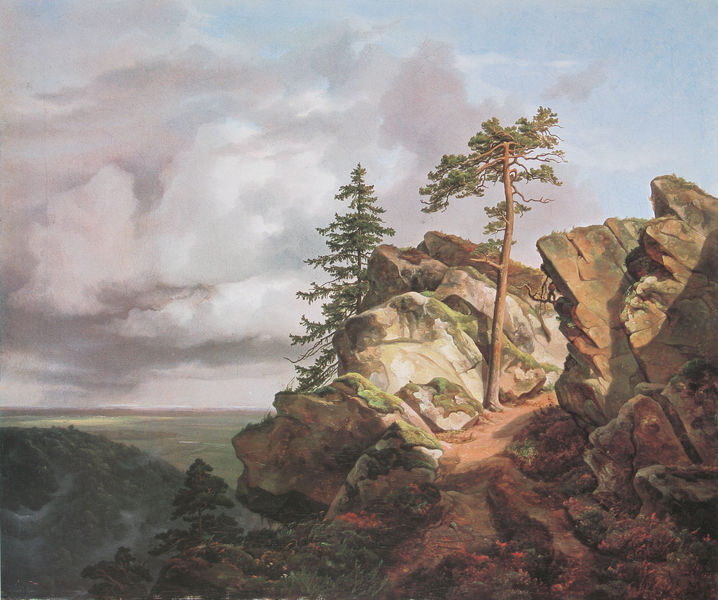
Titel: Harzlandschaft
Künstler: Christian Ernst Bernhard Morgenstern
Standort: München
Institution: Städtische Galerie im Lenbachhaus
Schlagwörter: baum, berg, blau, blätter, dunkel, felsen, gemälde, gewitter, himmel, laub, meer, schatten, weiß, wolken, bäume, grün, landschaft, ocker, ufer, äste, blumen, braun, grau, hell, licht, strasse, ausblick, blick, gras, rot, weg, wiese, beige, malerei, stein, steine, weit, öl, baumstamm, ebene, ferne, horizont, hügel, natur, stamm, weite, zweige, einsam, pfad, sonne, wiesen, realismus, pflanzen, rosa, tal, wald, küste, sommer, wellen, naturalismus, abhang, berge, fels, gebirge, nebel, tag, kahl, spalten, romantik, tannen, sturm, unwetter, lciht, tiefe, hoch, regen, alpen, bedeckt, gewitterwolken, geborge, fichte, nadelbaum, tanne, zacken, sicht, kiefer, karg, lichtspiel, nadelbäume, lichtspiele, baumwipfel, überhang, gewitterstimmung, schroff, bergweg, gebrige, bergpfad, bergstrasse, felsspalten, stamm*, al, schafe kanten